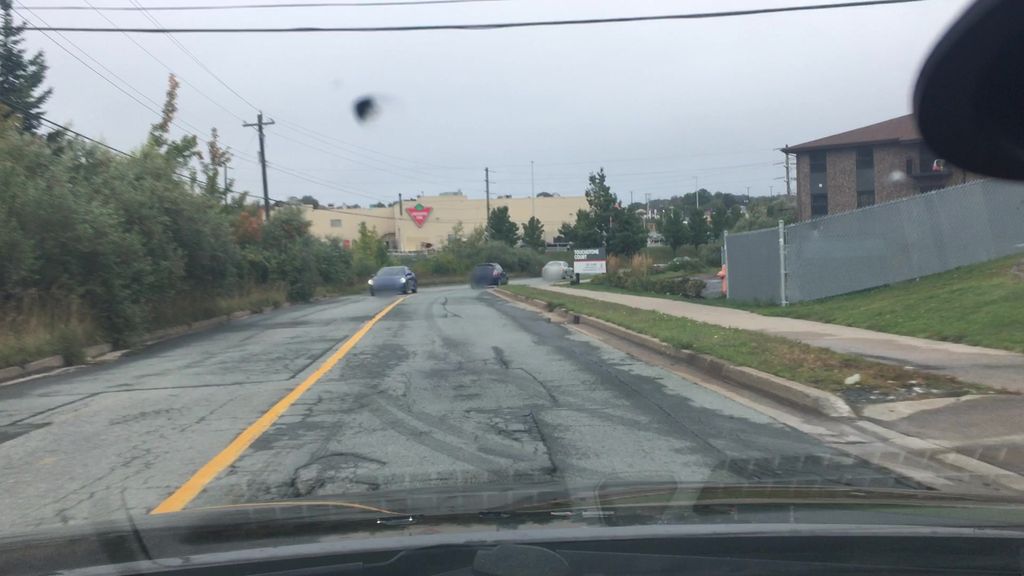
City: halifax